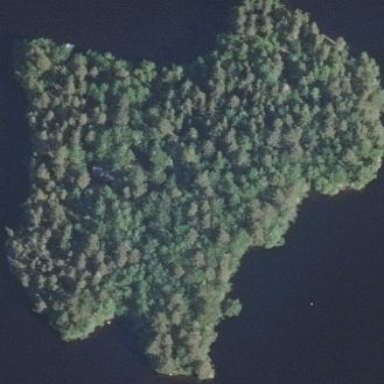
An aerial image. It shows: Islet covered with woodland.